Aerial crown-view tile of a tropical tree (Barro Colorado Island, Panama), acquired 20250818:
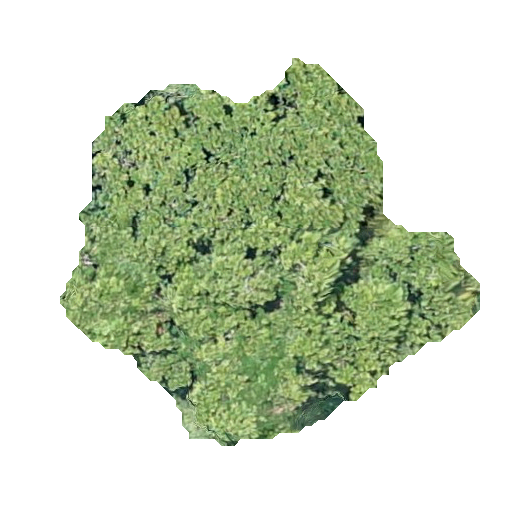
Species: Anacardium excelsum
GBIF accepted scientific name: Anacardium excelsum
Crown area: 145.786 m²